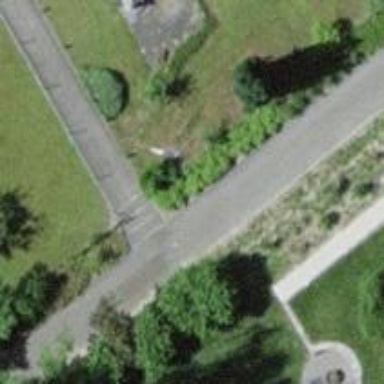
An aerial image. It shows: Steps with asphalt surface.